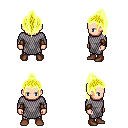
a pixel art fantasy rpg character, male body template, human, light skin, chain mail, white pants, gold long topknot hairstyle, cloth bracers, brown shoes, four views (front, back, left, right), 2x2 character sprite sheet, small pixel art, hard edges, no anti-aliasing